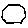
Label: hexagon